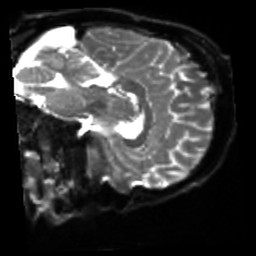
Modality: sbref
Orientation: sagittal
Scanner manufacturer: siemens
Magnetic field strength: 3 T
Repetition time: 4 s
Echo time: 0.0594 s